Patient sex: M
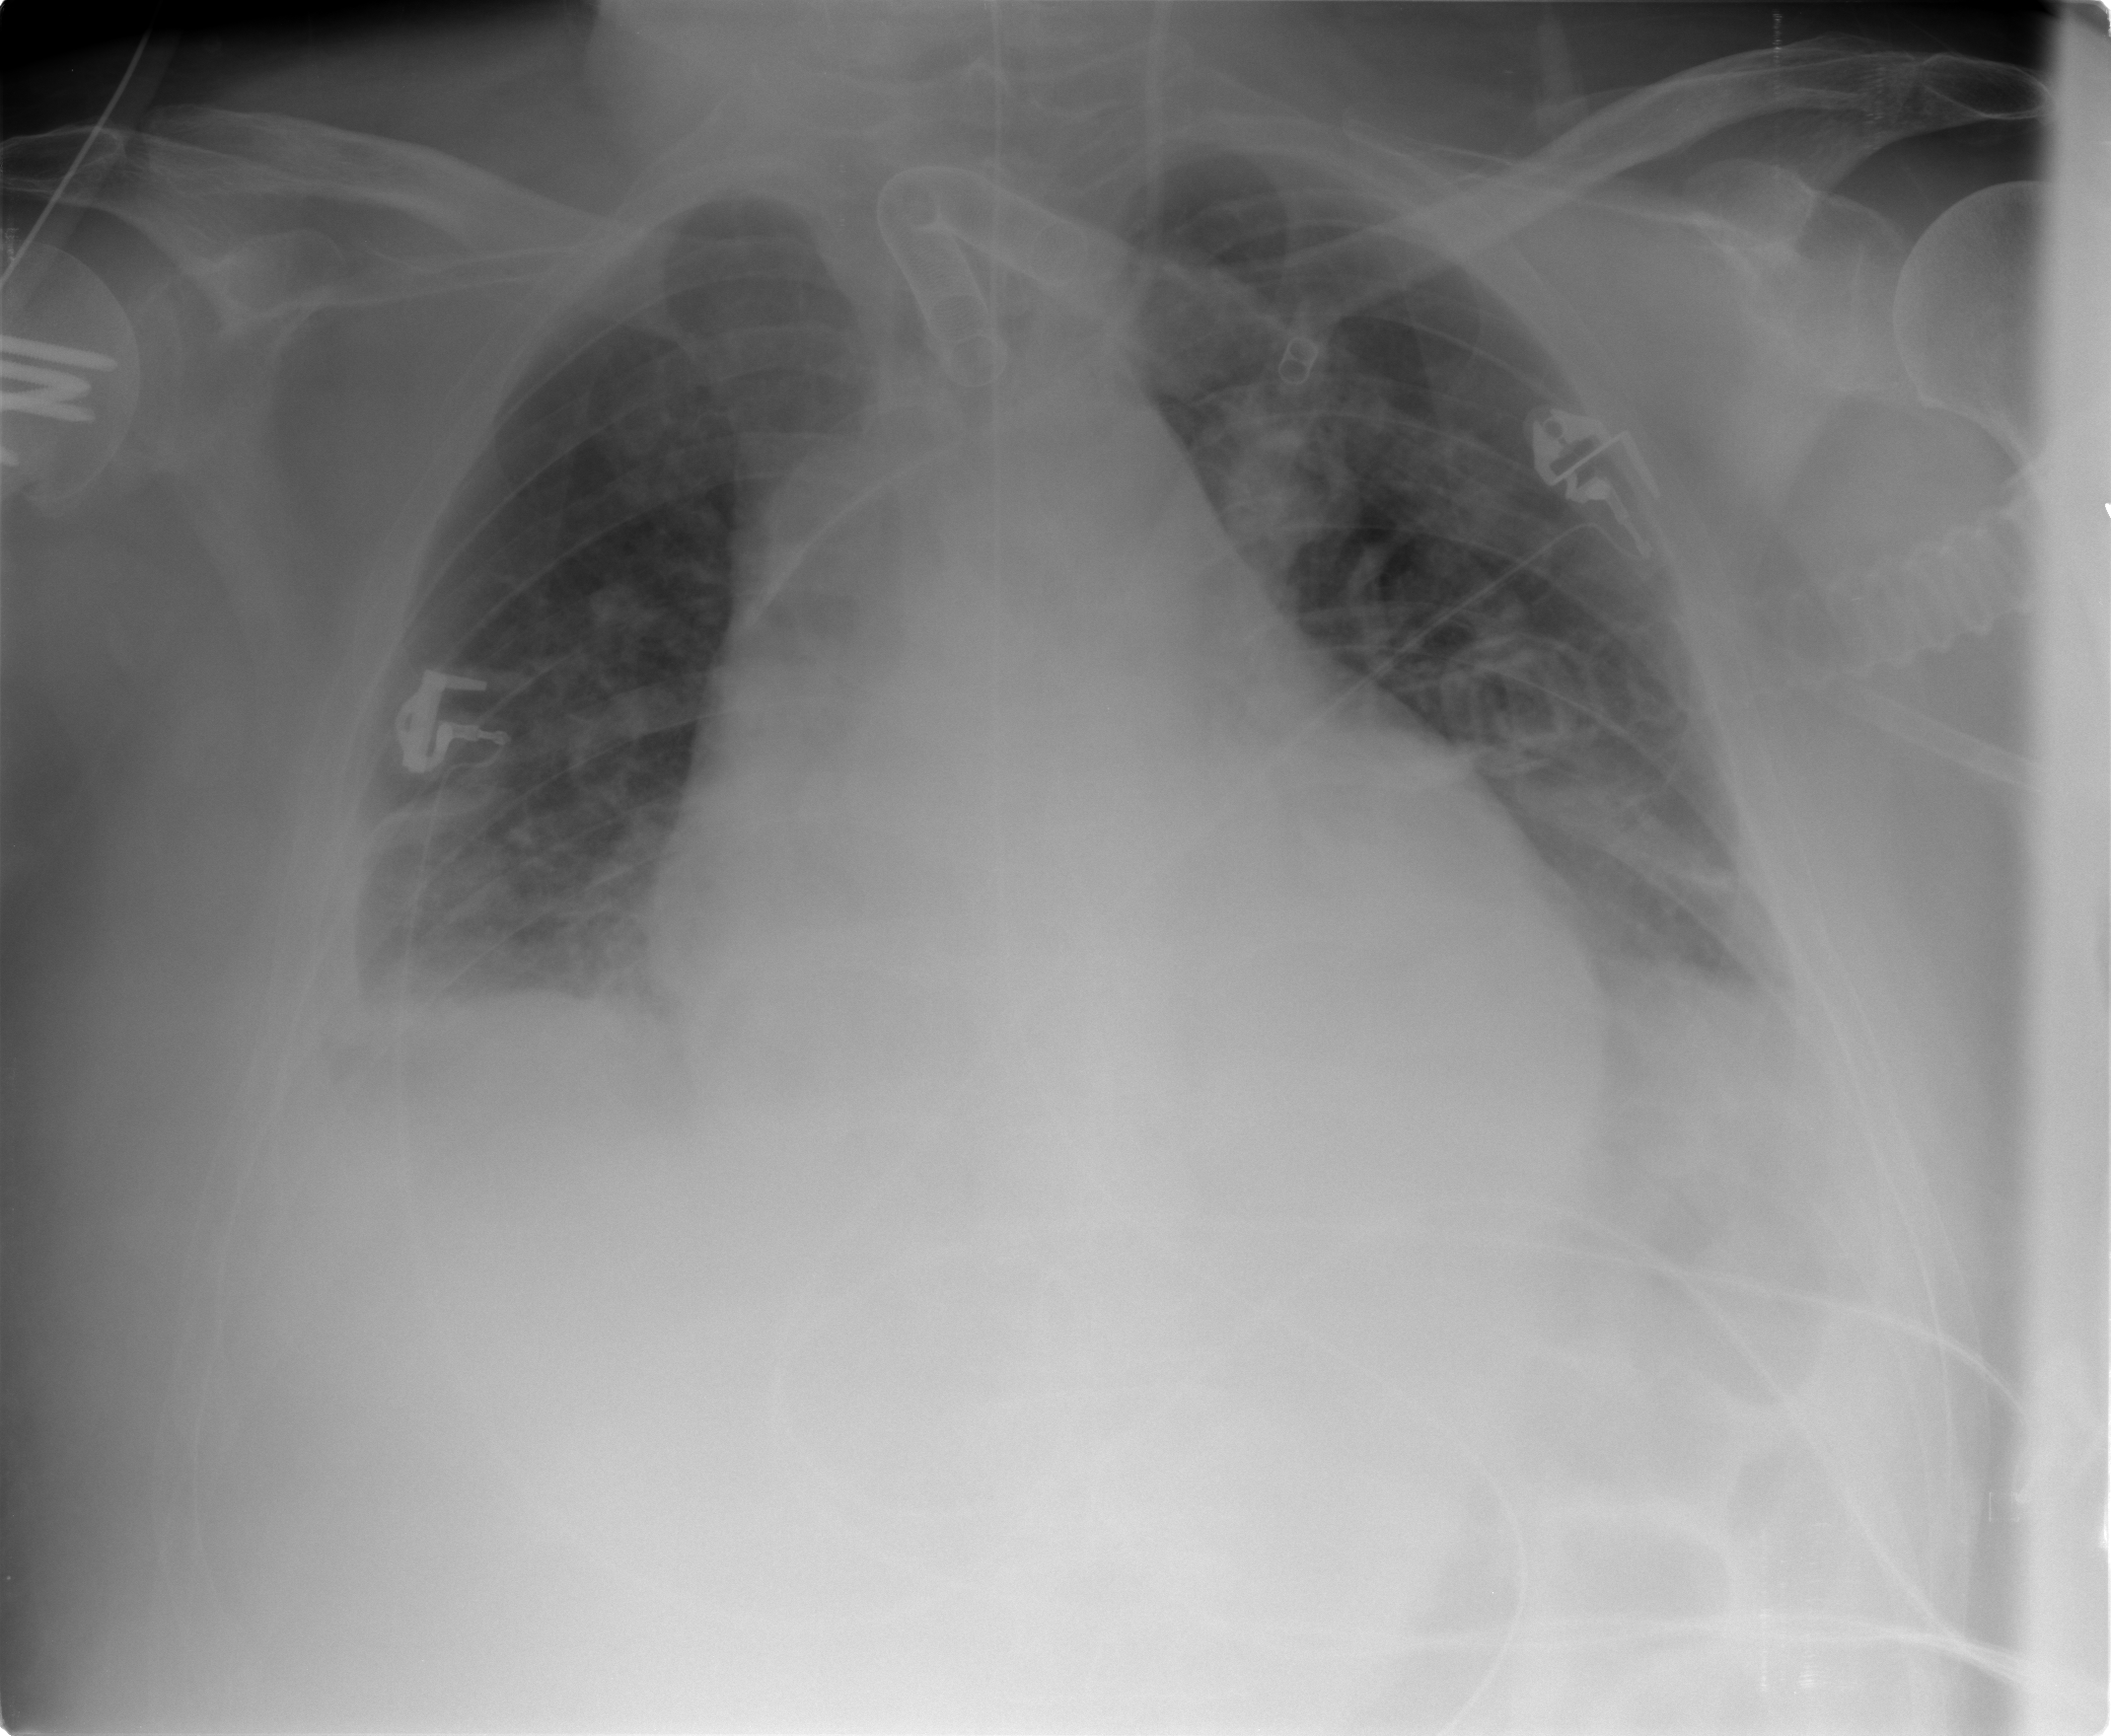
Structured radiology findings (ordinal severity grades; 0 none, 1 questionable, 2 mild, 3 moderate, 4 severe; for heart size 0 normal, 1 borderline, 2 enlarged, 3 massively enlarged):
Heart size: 3
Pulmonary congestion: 2
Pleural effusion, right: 2
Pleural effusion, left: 2
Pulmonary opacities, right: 2
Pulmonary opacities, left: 2
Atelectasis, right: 2
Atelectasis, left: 3